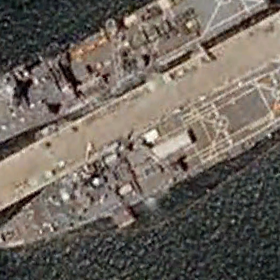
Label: combat